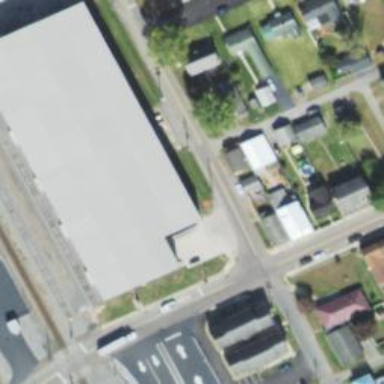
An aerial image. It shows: Warehouse.